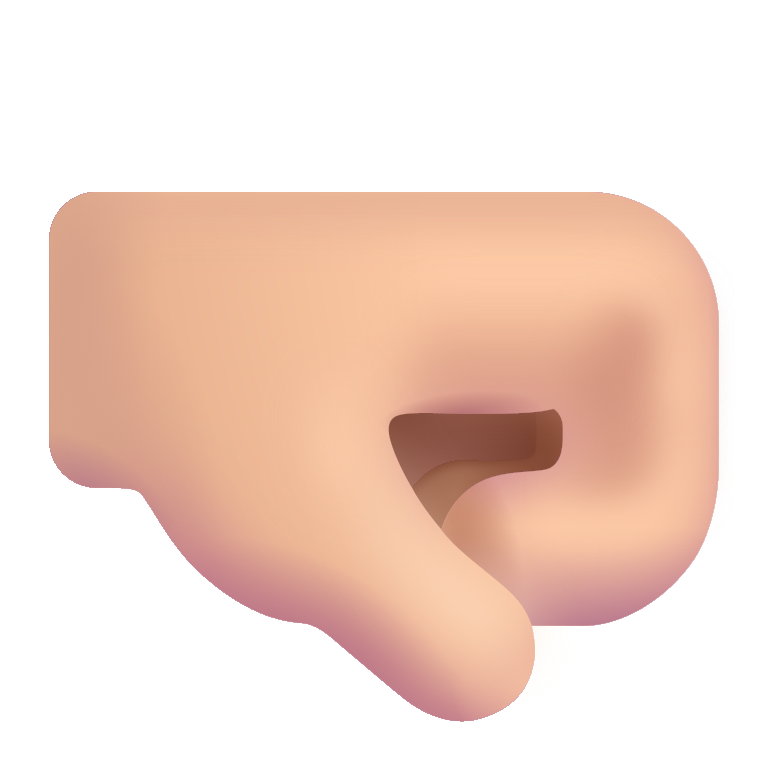
right facing fist color  light